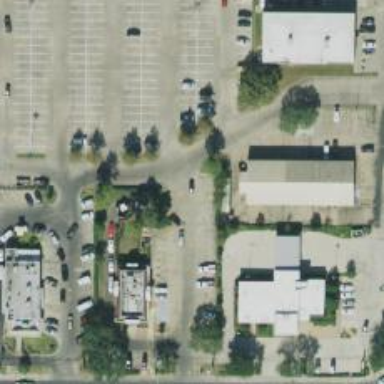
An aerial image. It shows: Parking space is available.